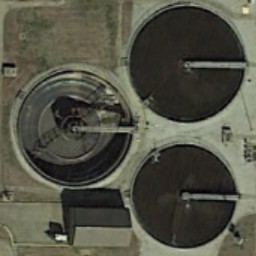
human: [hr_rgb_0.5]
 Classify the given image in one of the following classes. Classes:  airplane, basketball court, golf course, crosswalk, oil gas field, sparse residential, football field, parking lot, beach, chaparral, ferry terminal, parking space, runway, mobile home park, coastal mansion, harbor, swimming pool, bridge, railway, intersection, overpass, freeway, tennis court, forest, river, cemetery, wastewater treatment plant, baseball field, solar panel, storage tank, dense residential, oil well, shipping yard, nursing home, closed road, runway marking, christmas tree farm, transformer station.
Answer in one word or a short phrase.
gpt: wastewater treatment plant